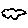
Label: cloud